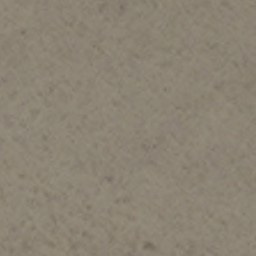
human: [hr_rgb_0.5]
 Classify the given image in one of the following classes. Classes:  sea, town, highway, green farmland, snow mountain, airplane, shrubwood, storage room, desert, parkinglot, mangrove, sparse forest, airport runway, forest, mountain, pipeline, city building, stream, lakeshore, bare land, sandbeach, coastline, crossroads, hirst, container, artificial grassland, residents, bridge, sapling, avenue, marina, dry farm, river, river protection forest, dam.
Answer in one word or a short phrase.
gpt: bare land